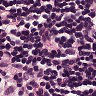
Metastatic tissue present: no